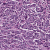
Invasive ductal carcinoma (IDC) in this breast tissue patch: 1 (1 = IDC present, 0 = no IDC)